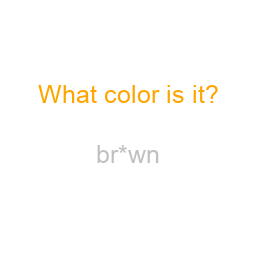
Color: silver
Color name shown: brown
Background color: white
Question text color: orange